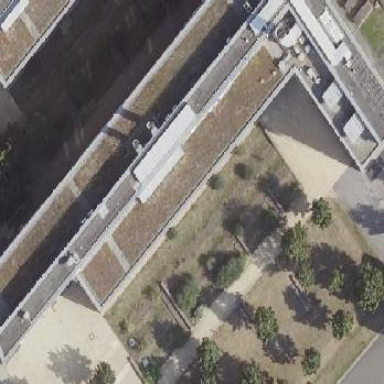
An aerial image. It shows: Building with flat roof.